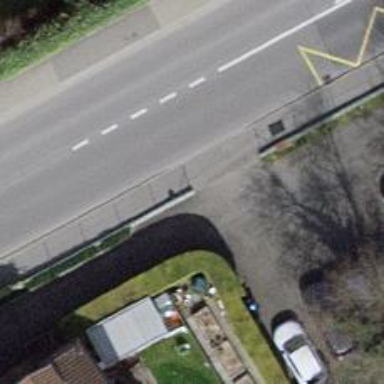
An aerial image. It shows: Fence.